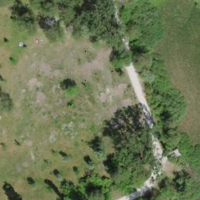
EUNIS habitat code: 45
Species observed at this site:
Corvus corone
Alcedo atthis
Sylvia borin
Aegithalos caudatus
Jynx torquilla
Sylvia atricapilla
Spinus spinus
Hippolais icterina
Ardea purpurea
Cygnus olor
Ardea alba
Cuculus canorus
Dryocopus martius
Tringa totanus
Certhia familiaris
Aesculus hippocastanum
Corvus corax
Tringa nebularia
Cyanistes caeruleus
Sturnus vulgaris
Passer domesticus
Turdus merula
Circus aeruginosus
Saxicola rubetra
Spatula clypeata
Mareca strepera
Locustella naevia
Locustella luscinioides
Milvus migrans
Turdus pilaris
Oriolus oriolus
Phylloscopus trochilus
Tachybaptus ruficollis
Podiceps cristatus
Fulica atra
Anas crecca
Falco subbuteo
Emberiza citrinella
Anthus spinoletta
Dendrocopos major
Falco peregrinus
Gallinago gallinago
Luscinia megarhynchos
Gallinula chloropus
Lymnocryptes minimus
Panurus biarmicus
Saxicola rubicola
Picus viridis
Acrocephalus scirpaceus
Acrocephalus arundinaceus
Acrocephalus schoenobaenus
Anas platyrhynchos
Alopochen aegyptiaca
Aythya ferina
Streptopelia decaocto
Acrocephalus palustris
Ixobrychus minutus
Aythya fuligula
Fringilla coelebs
Streptopelia turtur
Carduelis carduelis
Columba palumbus
Nycticorax nycticorax
Phalacrocorax carbo
Dryobates minor
Parus major
Columba oenas
Anser anser
Cornus sanguinea
Accipiter nisus